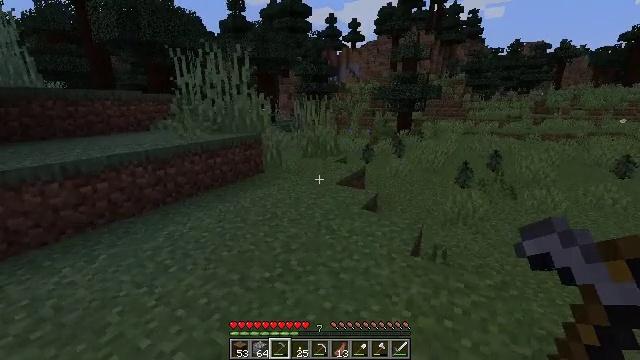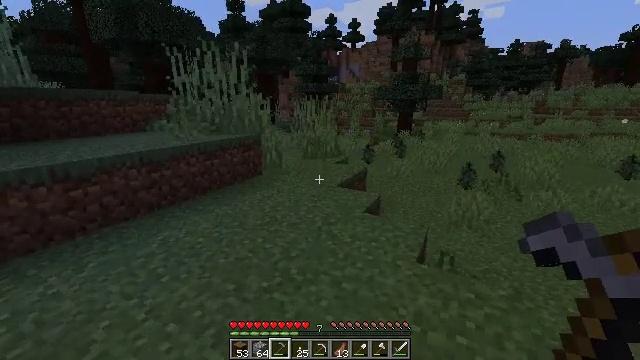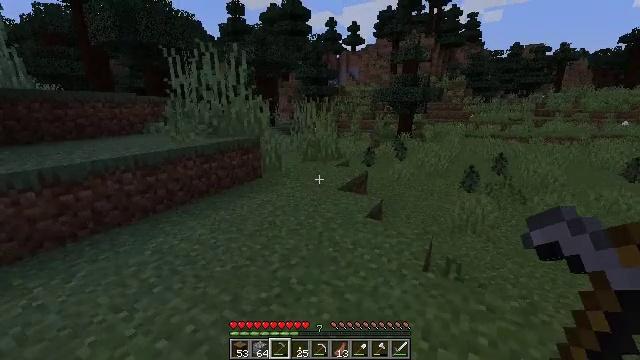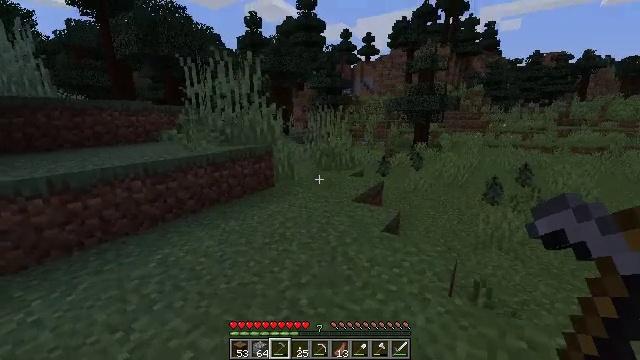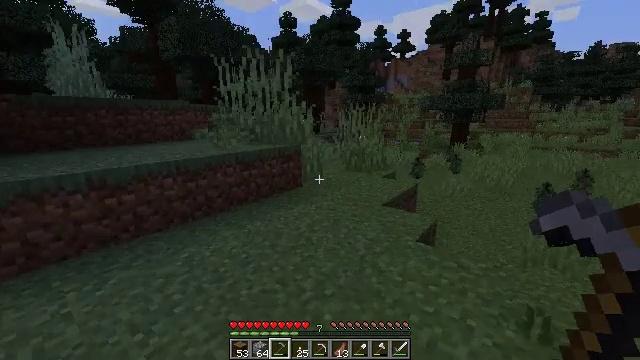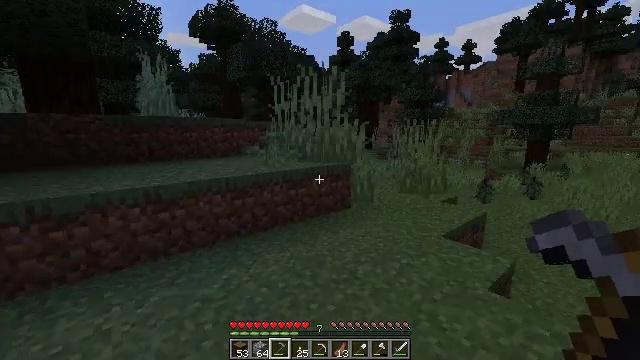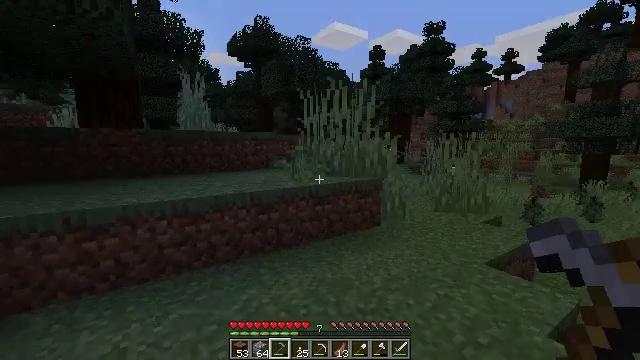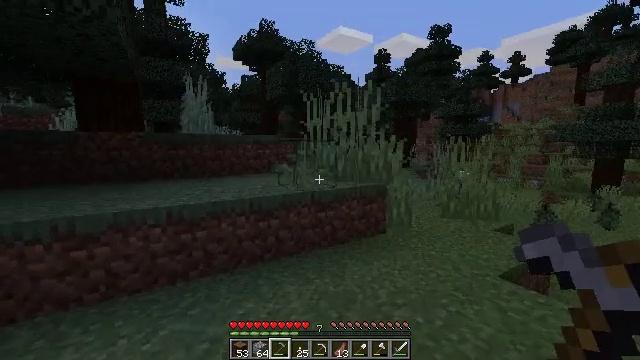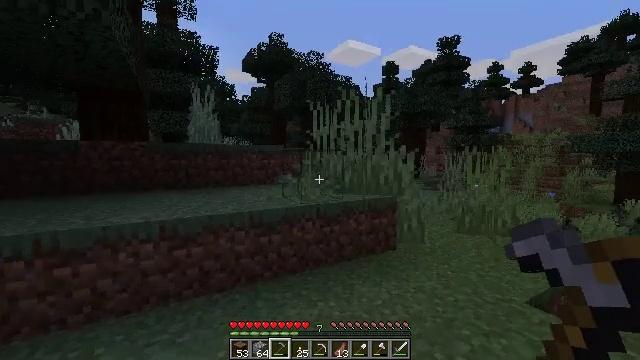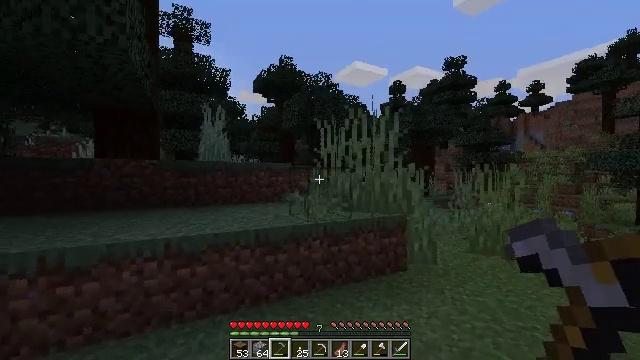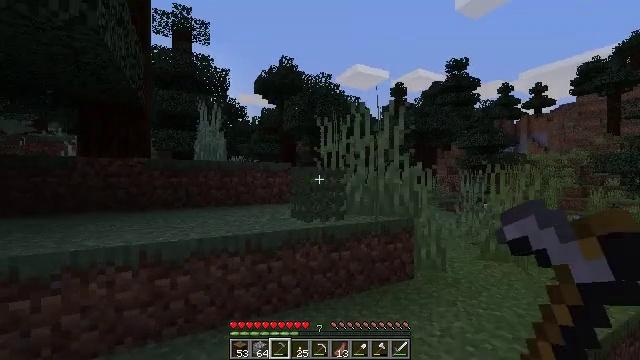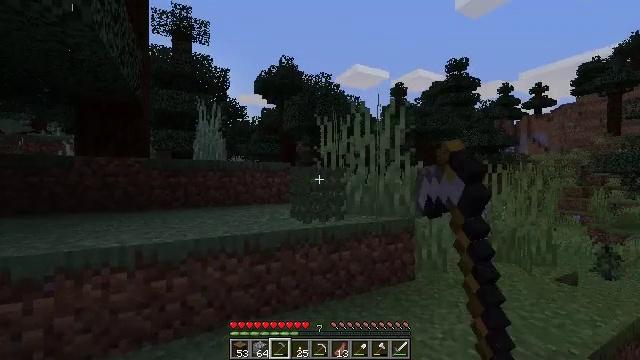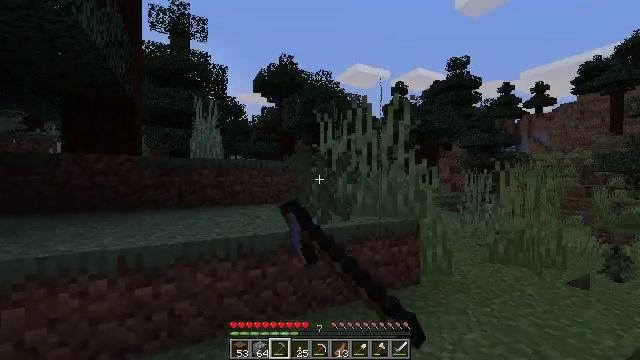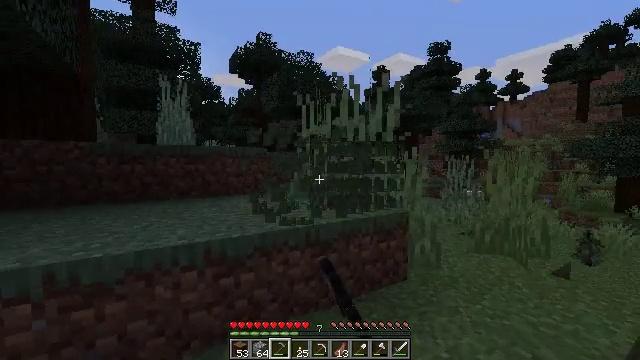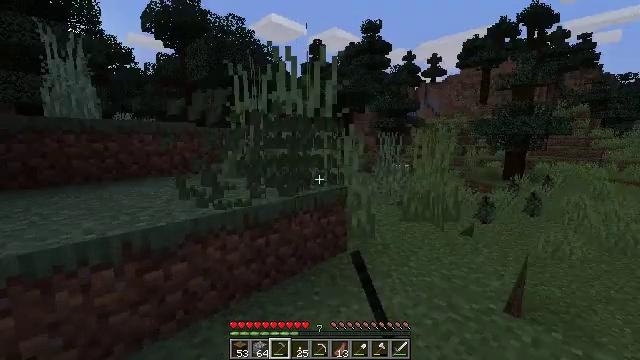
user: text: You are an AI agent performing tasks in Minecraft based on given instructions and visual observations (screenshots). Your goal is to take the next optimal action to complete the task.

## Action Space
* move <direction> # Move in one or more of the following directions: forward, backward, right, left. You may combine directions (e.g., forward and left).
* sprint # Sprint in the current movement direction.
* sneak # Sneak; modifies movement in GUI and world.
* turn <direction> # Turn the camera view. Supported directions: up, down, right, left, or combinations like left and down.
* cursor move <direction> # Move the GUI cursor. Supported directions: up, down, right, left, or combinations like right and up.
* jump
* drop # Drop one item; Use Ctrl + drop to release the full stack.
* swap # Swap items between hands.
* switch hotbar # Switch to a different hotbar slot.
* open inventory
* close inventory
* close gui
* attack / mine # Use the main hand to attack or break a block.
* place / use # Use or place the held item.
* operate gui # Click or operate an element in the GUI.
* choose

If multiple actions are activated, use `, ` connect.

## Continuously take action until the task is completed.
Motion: motion action
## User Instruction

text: Harvest some fern.
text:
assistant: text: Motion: move forward
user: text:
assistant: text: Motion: move forward
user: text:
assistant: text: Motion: move forward, turn left and up
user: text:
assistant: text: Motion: move forward, turn left
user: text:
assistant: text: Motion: move forward, turn left and up
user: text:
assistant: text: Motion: move forward, turn left and up
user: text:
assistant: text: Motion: move forward, turn left
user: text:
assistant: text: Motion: move forward, turn left and up
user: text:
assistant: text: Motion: move forward, turn left and up
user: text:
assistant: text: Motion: move forward, attack / mine
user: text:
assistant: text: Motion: move forward, attack / mine
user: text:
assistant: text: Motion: move forward, attack / mine
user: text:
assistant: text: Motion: move forward, turn right and down, attack / mine
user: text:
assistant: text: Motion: move forward, turn right and down, attack / mine
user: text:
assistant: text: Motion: attack / mine